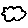
Label: cloud